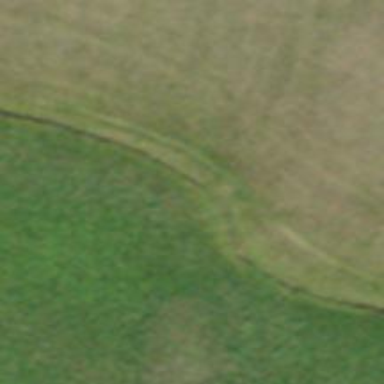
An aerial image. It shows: Path covered in grass.